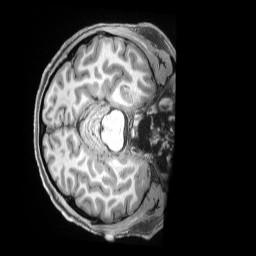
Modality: T1w
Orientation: axial
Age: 34
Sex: male
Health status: ill
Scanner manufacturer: siemens
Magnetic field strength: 3 T
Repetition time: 2.5 s
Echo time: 0.00181 s